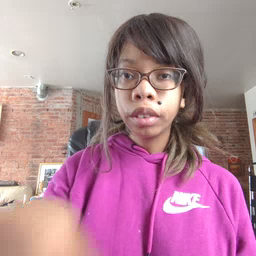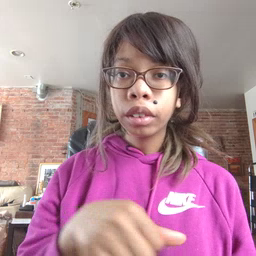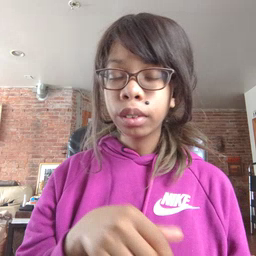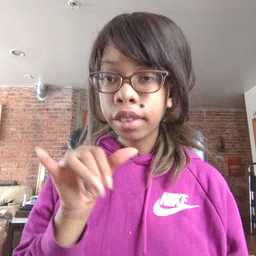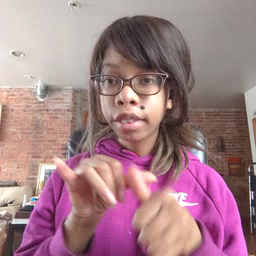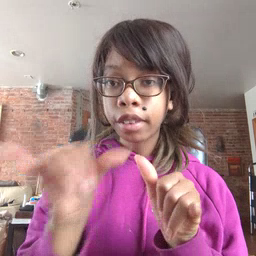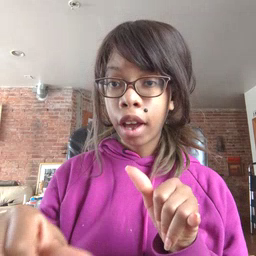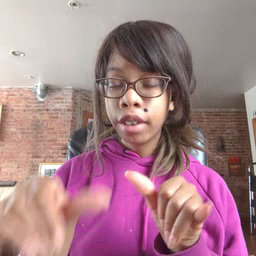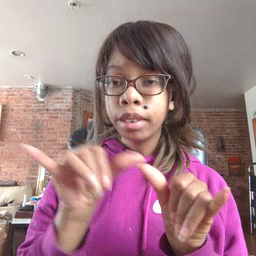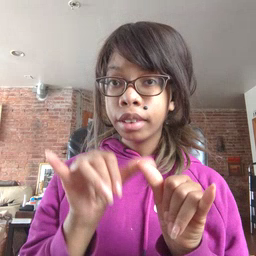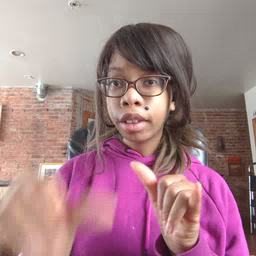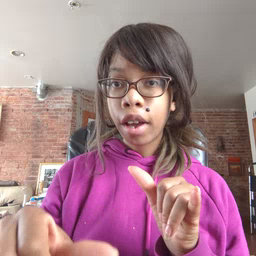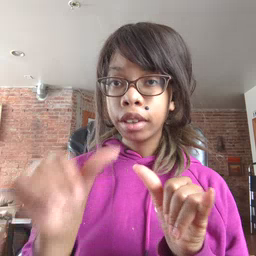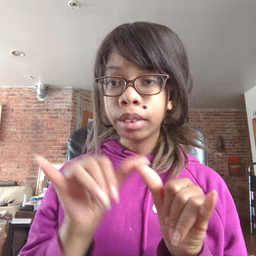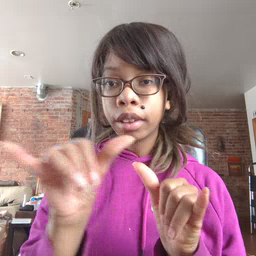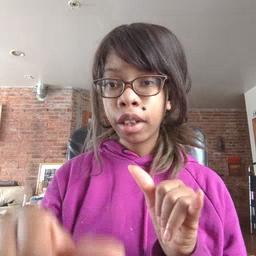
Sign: stay